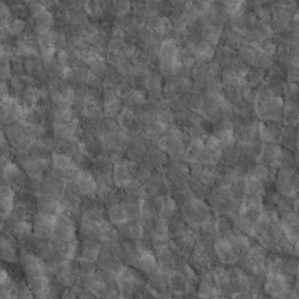
Label: non_frost